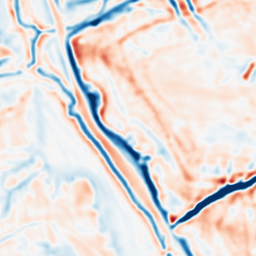
Category: multiscale
Decomposition family: dog
Decomposition parameters: sigma_low: 2
sigma_high: 5
Upsampling method: lanczos
Upsampling parameters: scale: 4
Upsampling scale: 4